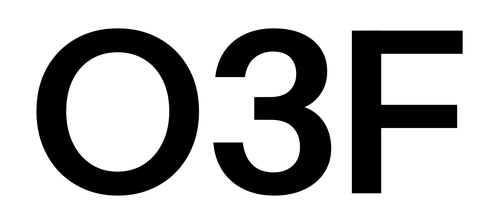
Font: InstrumentSans_SemiBold